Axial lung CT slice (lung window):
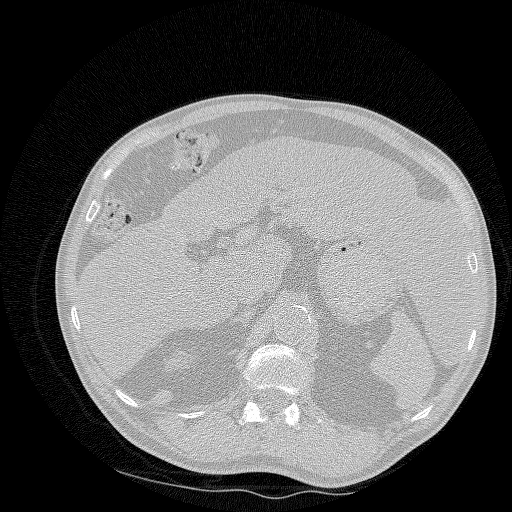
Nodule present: no